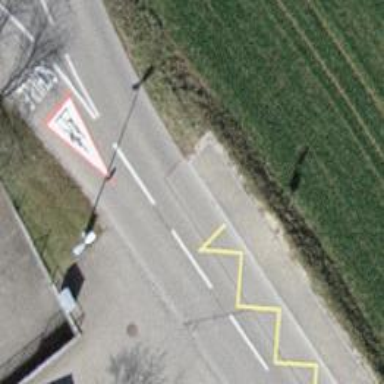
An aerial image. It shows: Platform for public transport on the road.